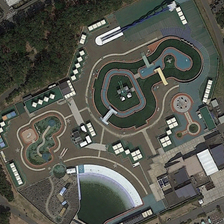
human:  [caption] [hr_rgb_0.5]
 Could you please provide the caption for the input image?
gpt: some houses and artificial lakes were built in the park .

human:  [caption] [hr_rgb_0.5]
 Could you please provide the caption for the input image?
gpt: some trees are planted around the park .

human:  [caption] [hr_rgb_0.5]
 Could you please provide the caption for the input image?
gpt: some trees are planted around the park .

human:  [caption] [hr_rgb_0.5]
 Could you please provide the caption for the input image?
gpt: some houses and artificial lakes were built in the park .

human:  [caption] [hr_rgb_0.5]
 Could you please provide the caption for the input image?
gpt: some houses and artificial lakes were built in the park .